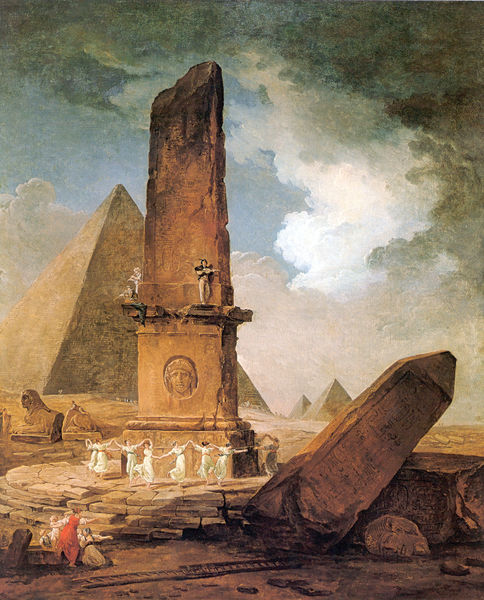
Titel: Jeunes filles dansant autour d'un obélisque, Junge Mädchen tanzen um einen Obelisken
Künstler: Hubert Robert
Standort: Montréal (Québec)
Institution: Musée des Beaux-Arts
Schlagwörter: blau, felsen, gemälde, gewitter, himmel, kopf, mann, schatten, umhang, weiß, wolken, frauen, gelb, landschaft, menschen, mädchen, ocker, sand, braun, frau, kleid, kleider, licht, männer, orange, schwarz, säule, gürtel, rot, wolke, beige, tanz, alt, gesicht, mensch, sockel, spitze, stehen, stein, steine, bild, portrait, öl, erde, horizont, wind, sonne, gewänder, klassizismus, gitarre, musik, musiker, tanzen, tänzerinnen, kinder, turm, engel, relief, fels, wüste, krieg, leiter, sturm, unwetter, zerstörung, vergnügen, stufe, stufen, podest, freude, ruine, antike, medaillon, denkmal, groß, ruinen, kaputt, gewehr, reise, eisenbahn, obelisk, zerstört, schiene, brocken, lautenspieler, pyramide, reigen, orientalismus, schief, feminismus, zerbrochen, tänzer, babel, sphinx, sphynx, ägypten, umgestürzt, obelisken, stele, bruch, schieflage, gebrochen, trajanssäule, priesterin, male, kultur, leitern, priesterinnen, pyramiden, mythisch, basalt, abgebrochen, wolken himmel, monolith, gizeh, heiden, egypten, glorifizierung, pyramidien, beigfe, susiker, äqypten, jahtausent